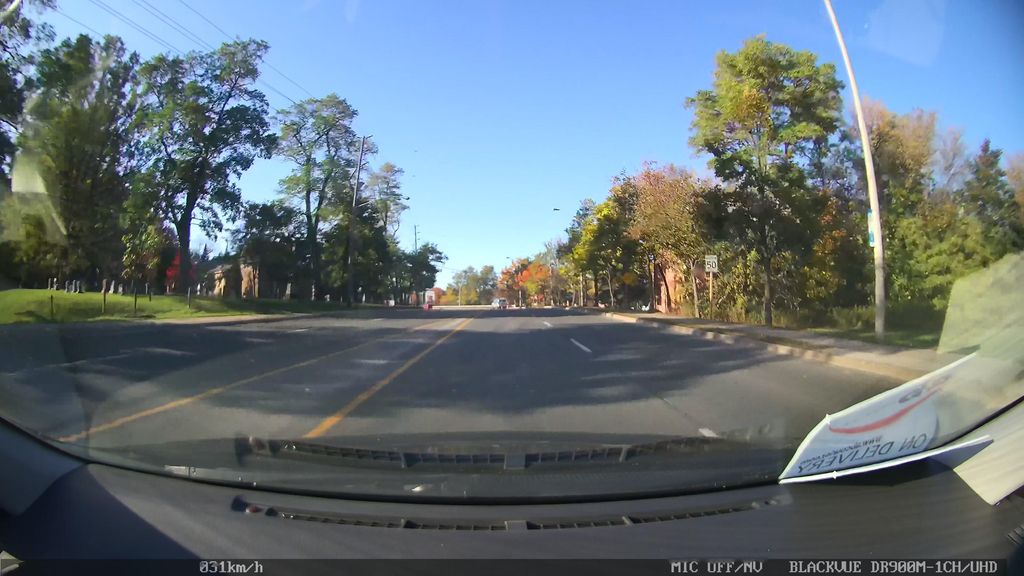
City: toronto